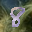
Label: 8